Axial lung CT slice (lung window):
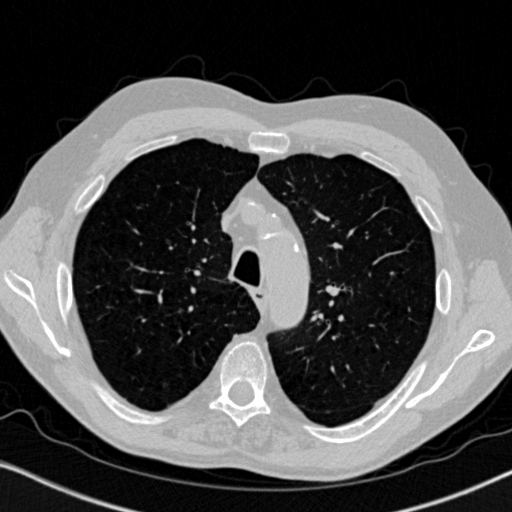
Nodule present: no